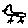
Label: bird